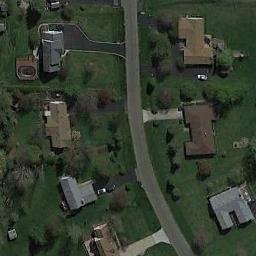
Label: medium_residential